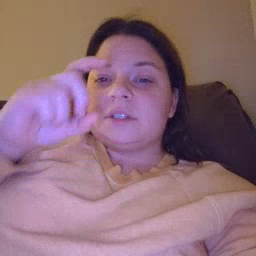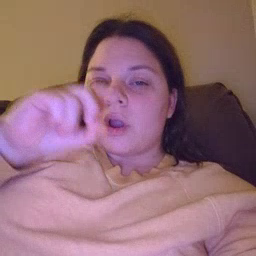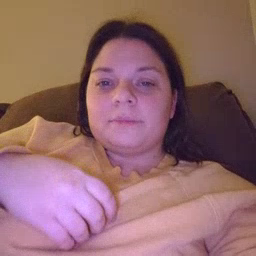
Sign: doll